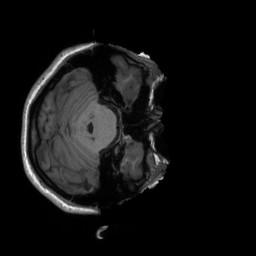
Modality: T1w
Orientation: axial
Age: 22
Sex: female
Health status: healthy
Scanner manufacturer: siemens
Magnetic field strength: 3 T
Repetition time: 2.3 s
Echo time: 0.00229 s